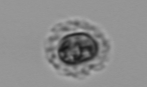
Label: Emiliania_huxleyi